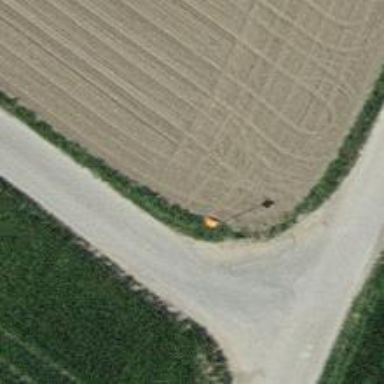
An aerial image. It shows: Aerial marker on pole.